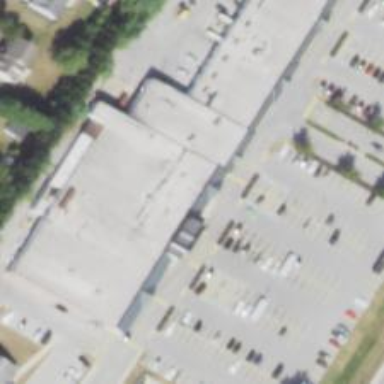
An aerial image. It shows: Supermarket.